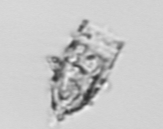
Label: Tintinnopsis